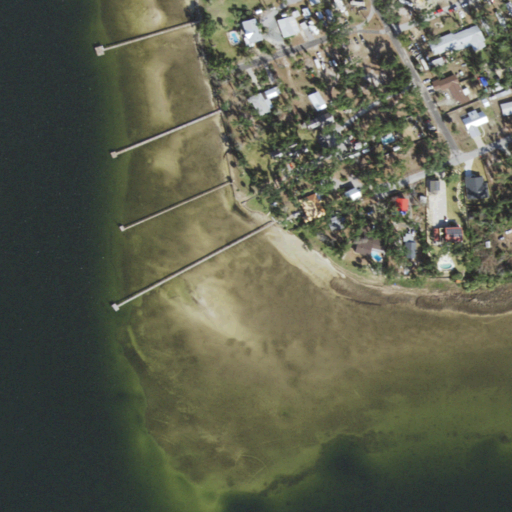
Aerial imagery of cape in Florida named Parker Point containing open water, open development, low intensity development, medium intensity development, evergreen forest, woody wetlands, and herbaceous wetlands